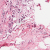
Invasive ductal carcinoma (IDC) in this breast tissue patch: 1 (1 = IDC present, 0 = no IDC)